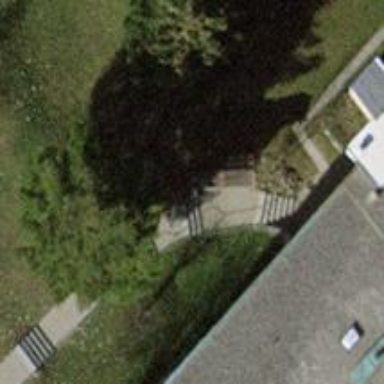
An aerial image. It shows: Set of steps on the road.